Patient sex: M
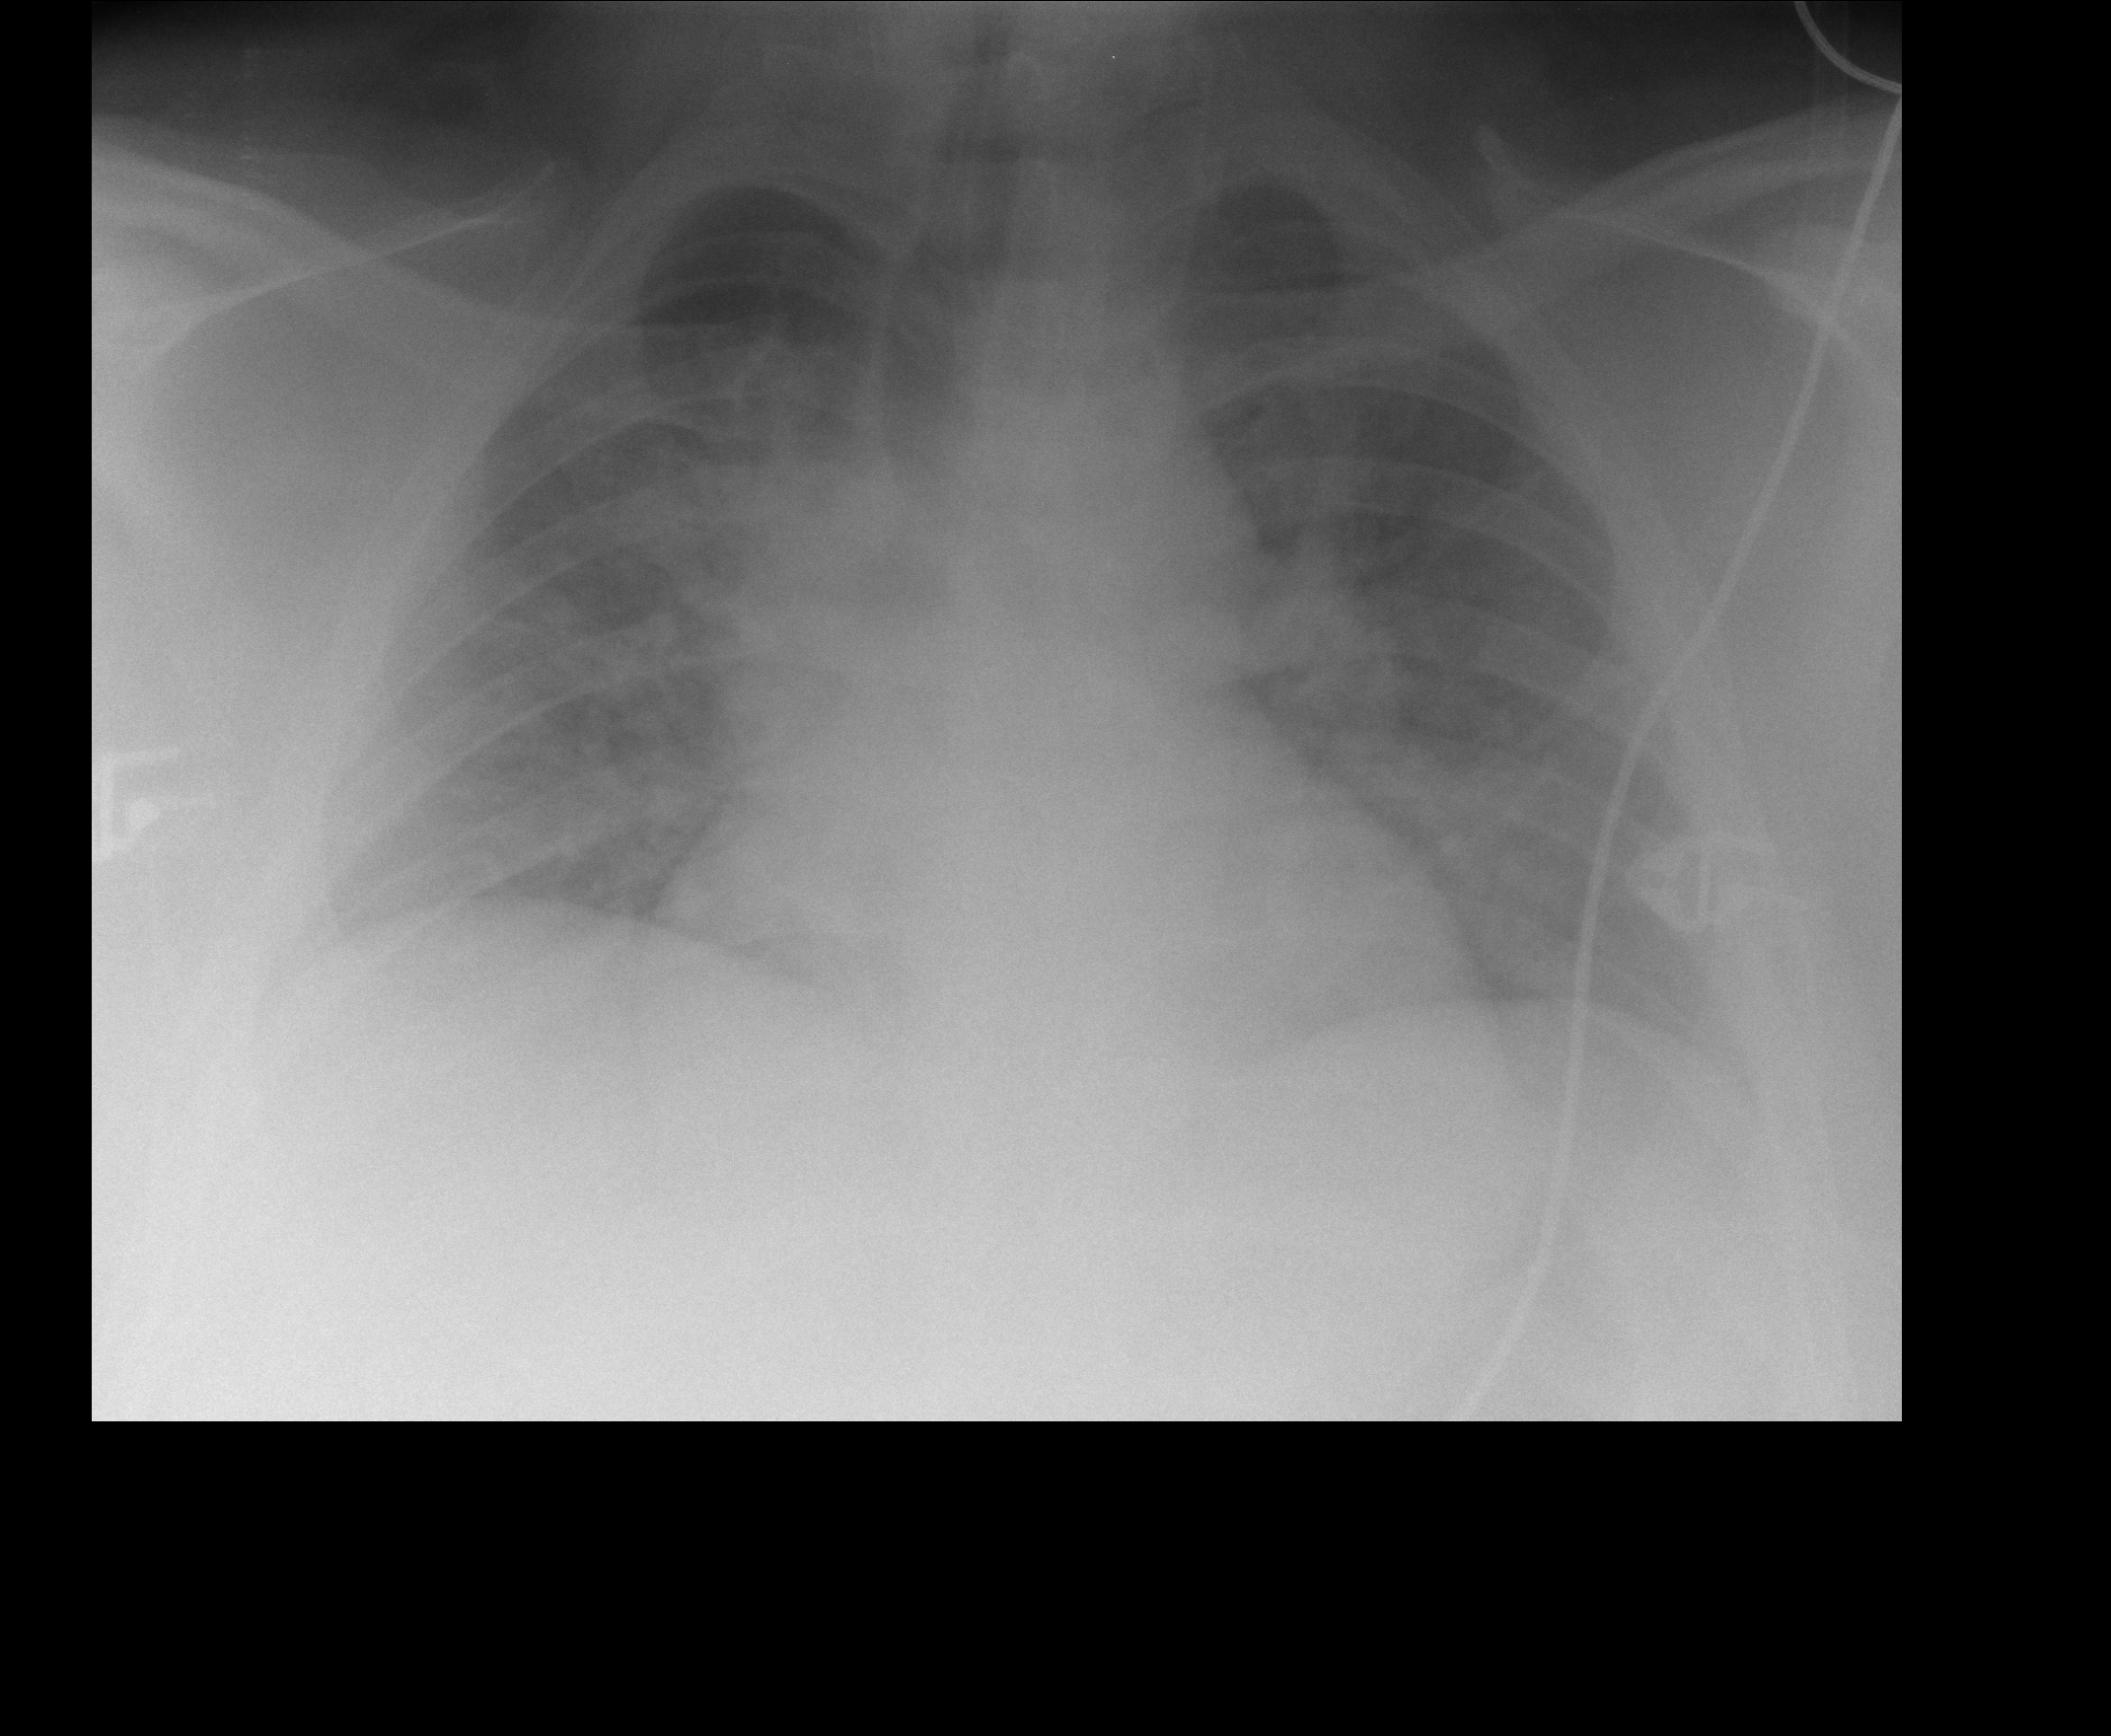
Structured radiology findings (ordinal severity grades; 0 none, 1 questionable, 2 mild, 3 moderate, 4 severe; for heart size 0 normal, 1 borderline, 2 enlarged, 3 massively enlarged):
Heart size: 1
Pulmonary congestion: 2
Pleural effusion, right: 0
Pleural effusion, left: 0
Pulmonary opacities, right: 2
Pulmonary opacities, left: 2
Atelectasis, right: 2
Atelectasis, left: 2